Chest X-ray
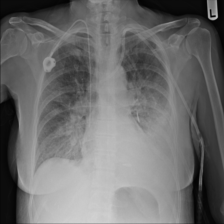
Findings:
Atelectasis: negative
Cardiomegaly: negative
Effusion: negative
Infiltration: positive
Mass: positive
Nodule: negative
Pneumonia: negative
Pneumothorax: negative
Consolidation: negative
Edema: positive
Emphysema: negative
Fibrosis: negative
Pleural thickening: negative
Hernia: negative